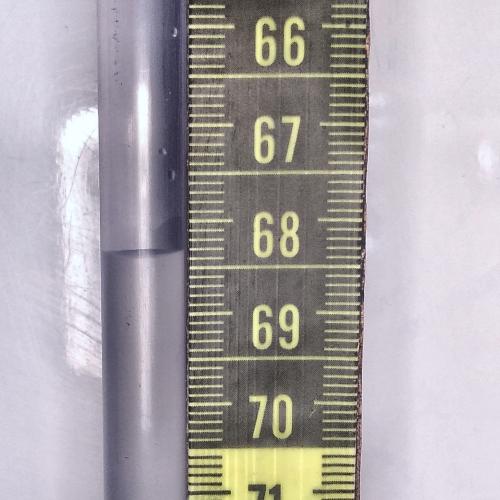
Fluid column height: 68.3 cm